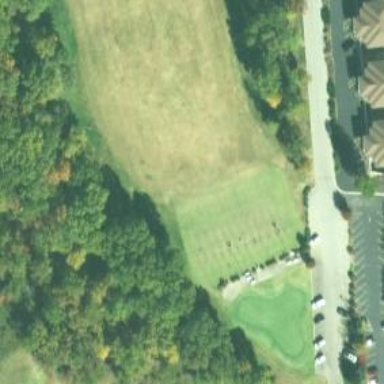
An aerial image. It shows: Grassy area designated as golf tee.